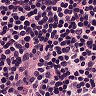
Metastatic tissue present: no